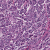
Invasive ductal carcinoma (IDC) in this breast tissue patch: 1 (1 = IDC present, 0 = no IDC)